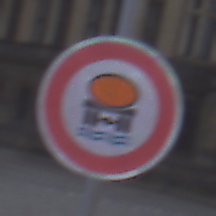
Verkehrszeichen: VerbotFahrzeugeWassergefaehrdenderLadung
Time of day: MorningAfternoon
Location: Outdoor (Urban)
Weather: PartlyCloudy
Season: NotSpecified
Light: Natural